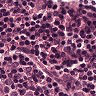
Metastatic tissue present: no